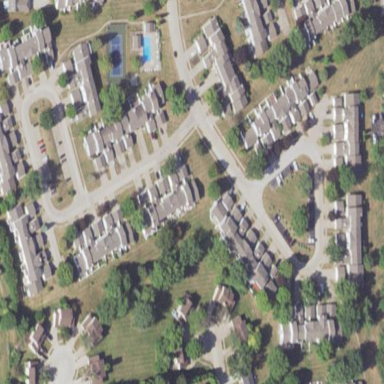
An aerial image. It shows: Residential neighbourhood.